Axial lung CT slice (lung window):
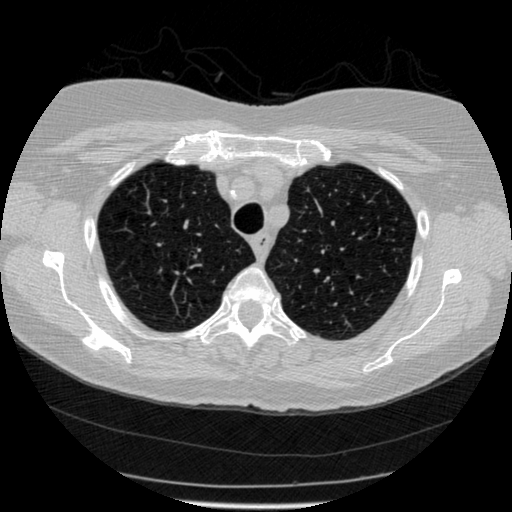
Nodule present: no